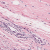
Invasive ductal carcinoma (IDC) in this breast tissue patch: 0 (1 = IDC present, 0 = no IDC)